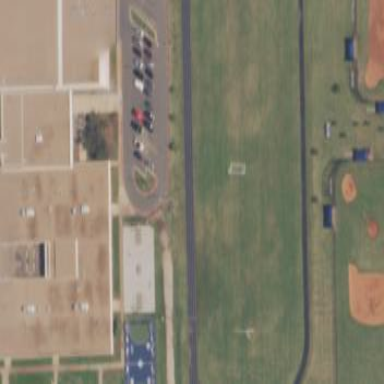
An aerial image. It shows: School.